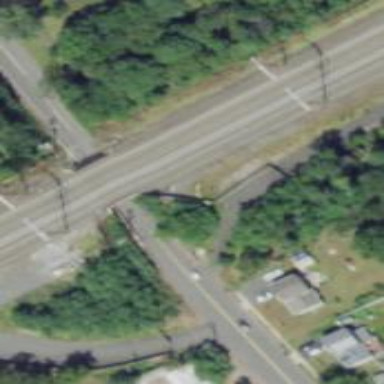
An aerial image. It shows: Bridge with electrified railway tracks featuring contact line.